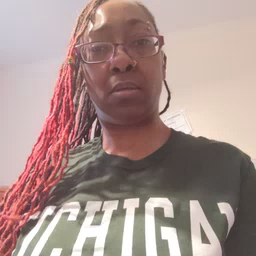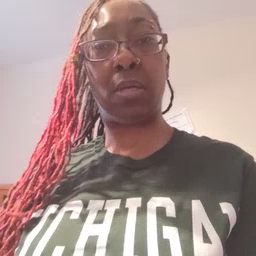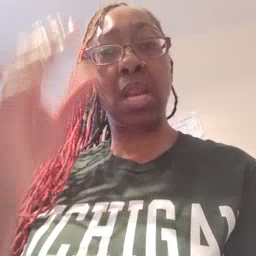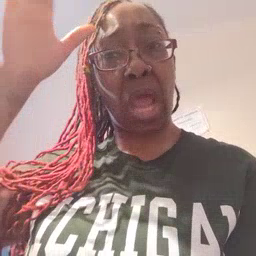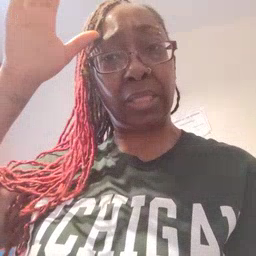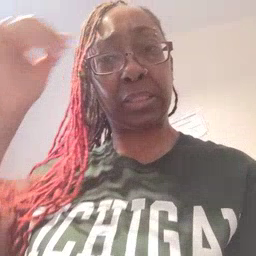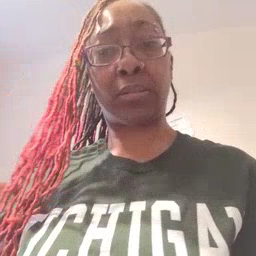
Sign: donkey